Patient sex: M
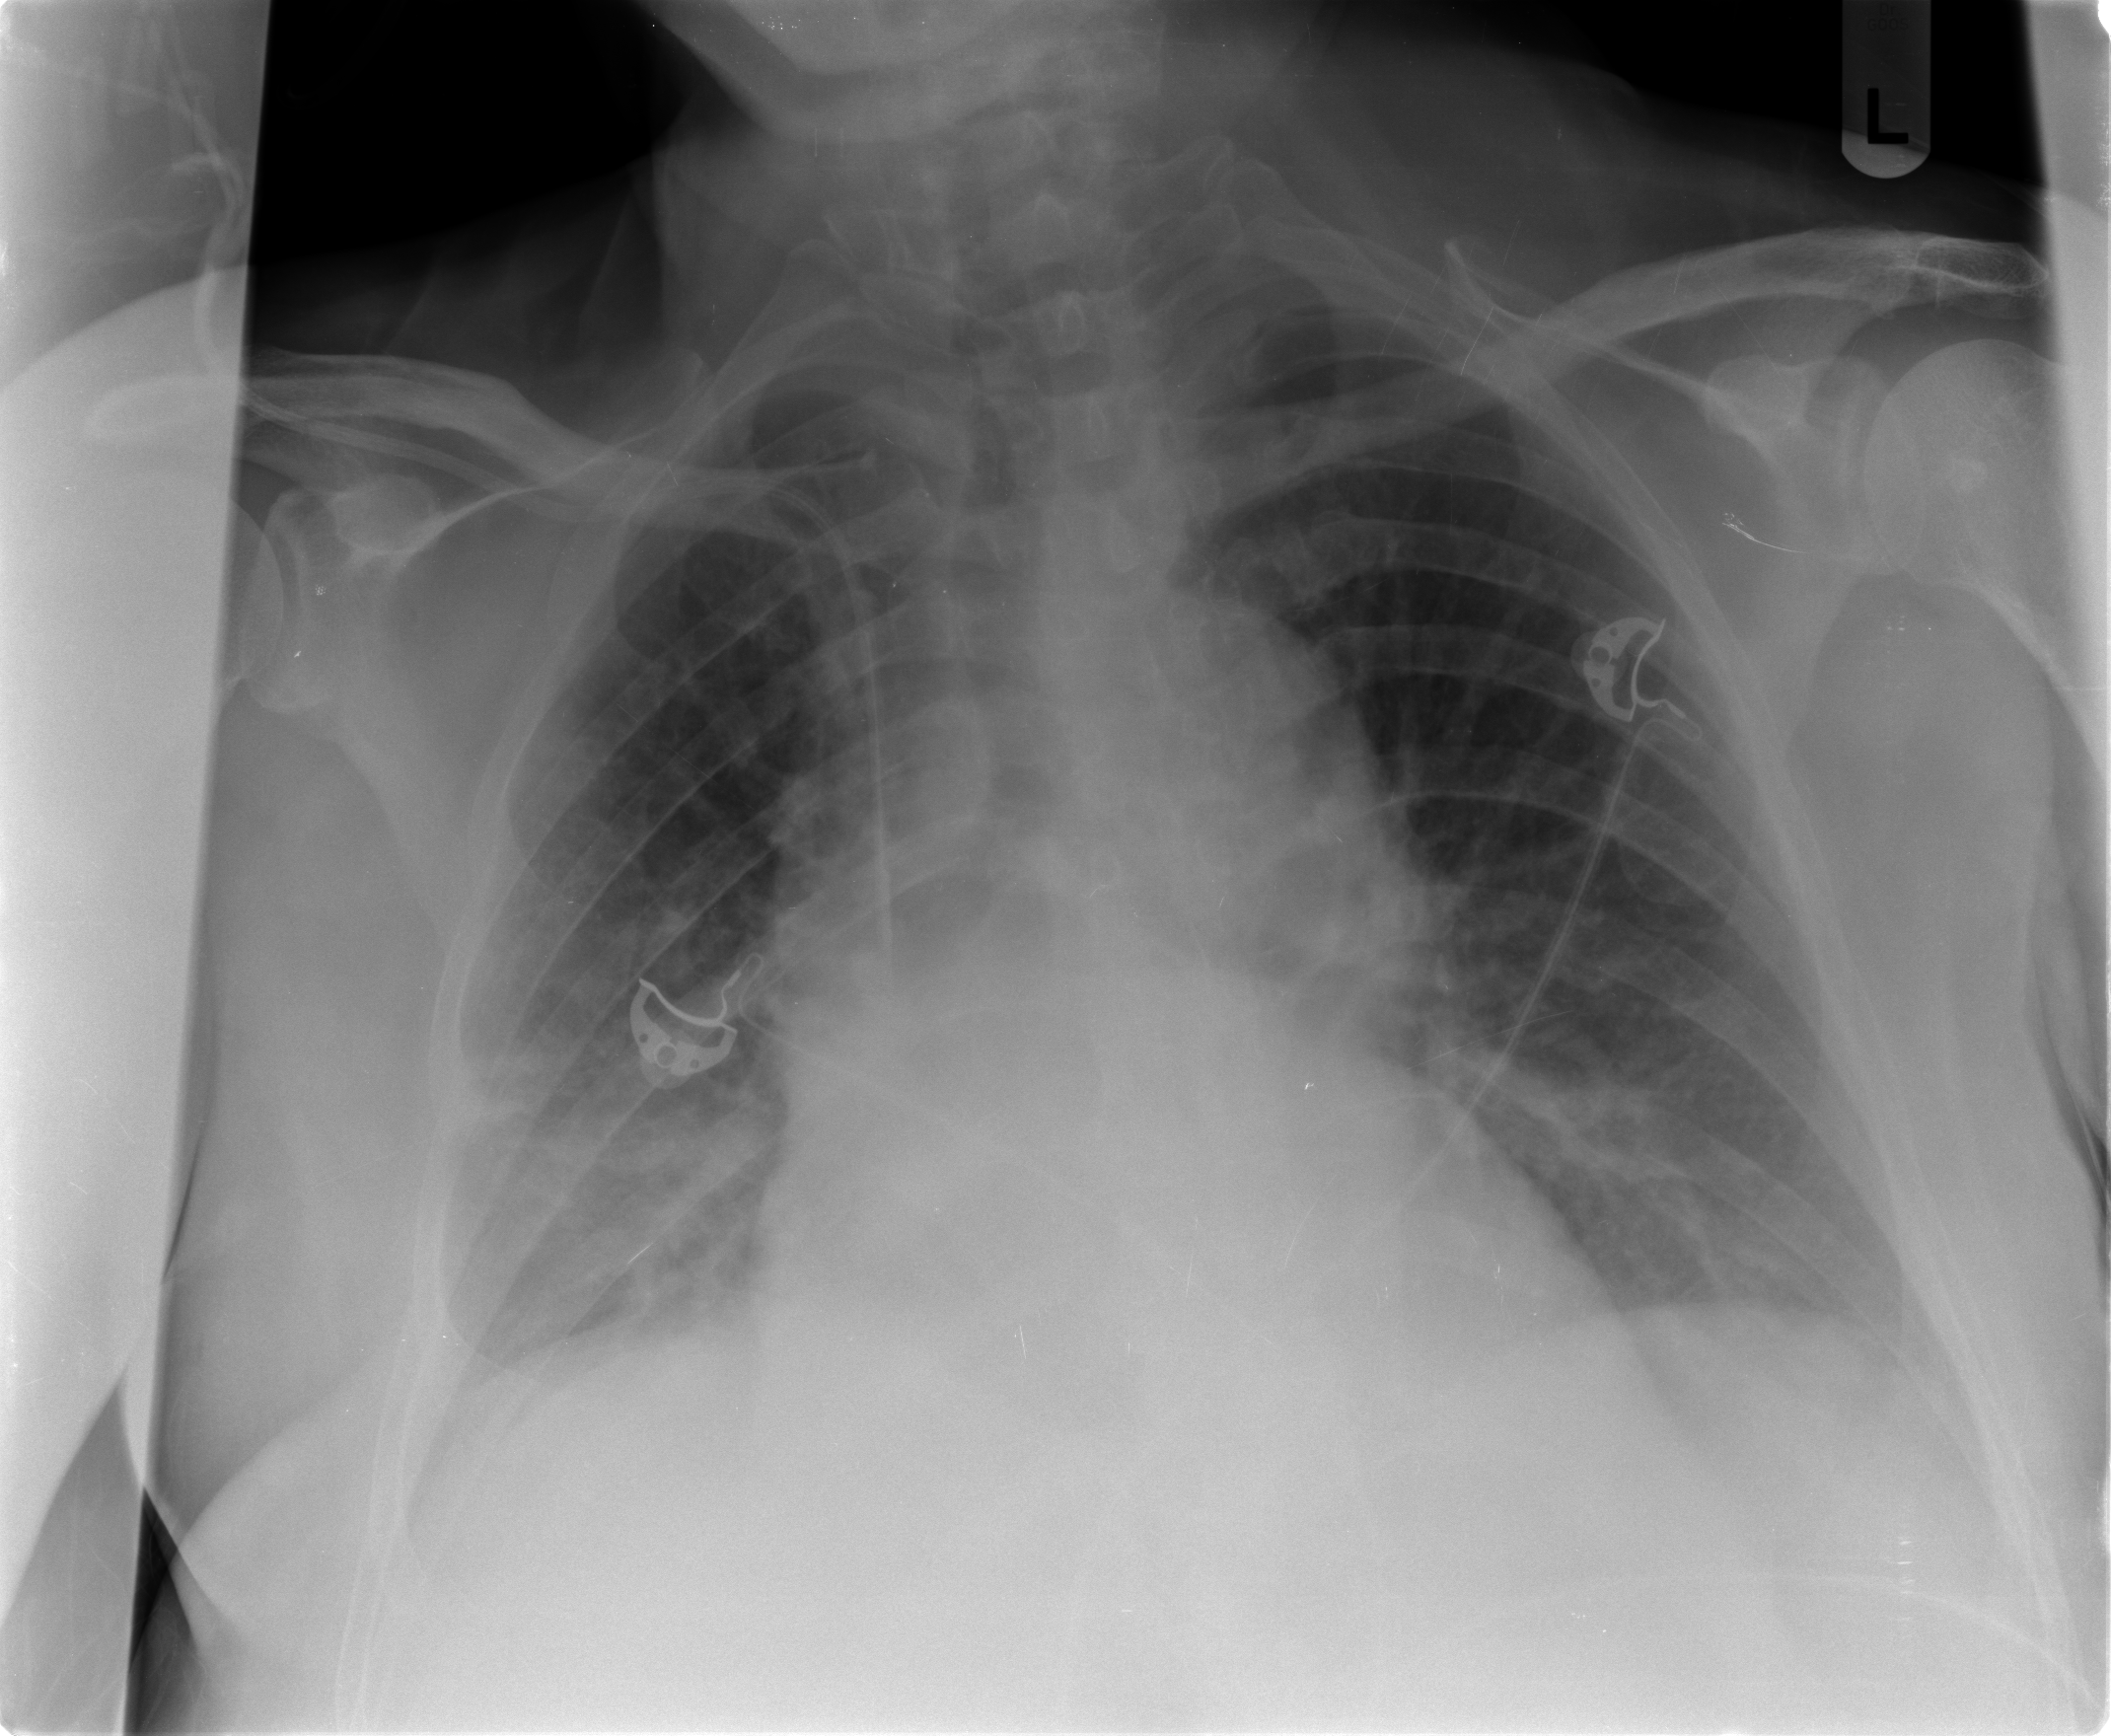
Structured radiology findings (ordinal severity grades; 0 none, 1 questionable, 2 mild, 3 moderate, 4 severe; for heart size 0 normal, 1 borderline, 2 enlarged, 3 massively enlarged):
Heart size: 0
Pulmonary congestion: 2
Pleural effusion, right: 2
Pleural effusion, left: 2
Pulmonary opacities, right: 2
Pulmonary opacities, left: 0
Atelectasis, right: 2
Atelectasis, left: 0